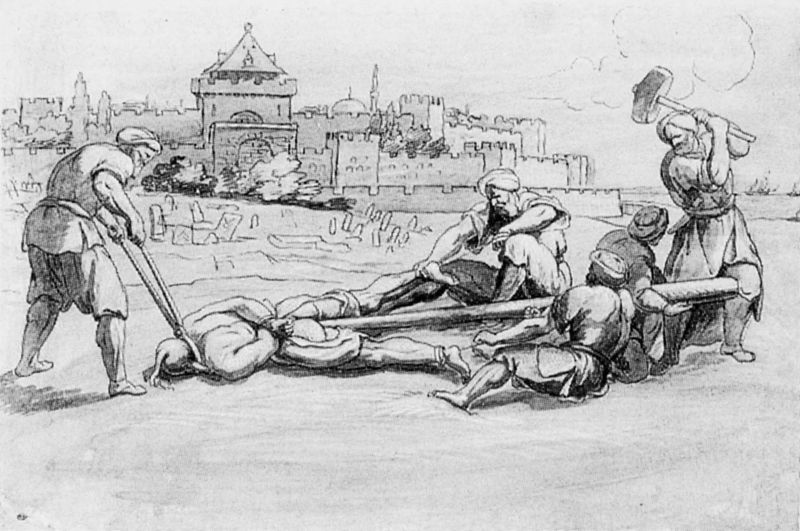
Titel: Die Pfahlmarter
Künstler: Jaques Carrey
Institution: Paris, Musée du Louvre
Schlagwörter: himmel, mann, stadt, männer, zeichnung, wolke, halten, hinrichtung, stamm, turm, mauer, gewalt, eisen, pfahl, friedhof, hammer, turban, zange, folter, folterknecht, folterknechte, methode, aufgespießt, tortur, gepfählt, pfählen, aufspießen, spießen, pfählung